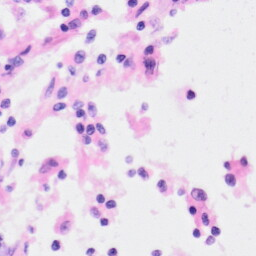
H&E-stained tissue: Kidney